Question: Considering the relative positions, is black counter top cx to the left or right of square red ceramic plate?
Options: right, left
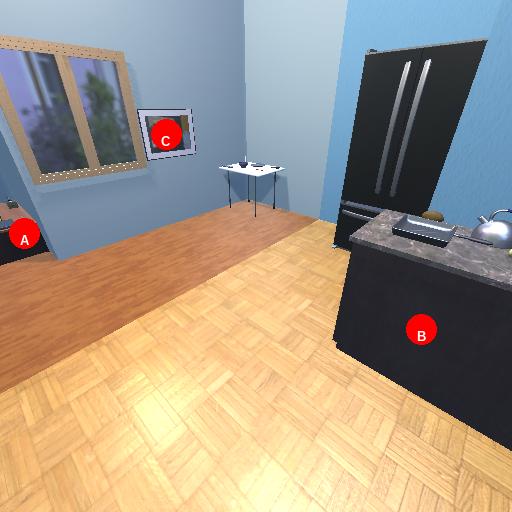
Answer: right